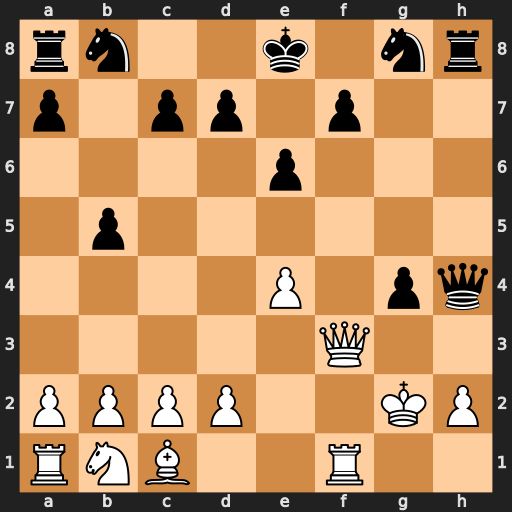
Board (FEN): rn2k1nr/p1pp1p2/4p3/1p6/4P1pq/5Q2/PPPP2KP/RNB2R2
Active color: w
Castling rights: kq
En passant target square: -
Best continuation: Qxf7+ Kd8 Qf8#